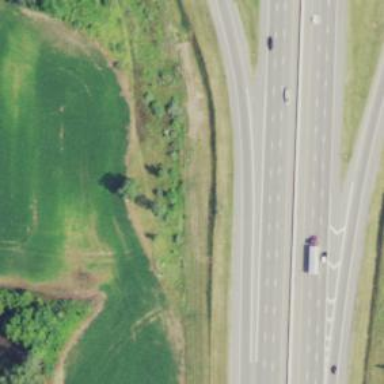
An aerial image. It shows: Motorway link.